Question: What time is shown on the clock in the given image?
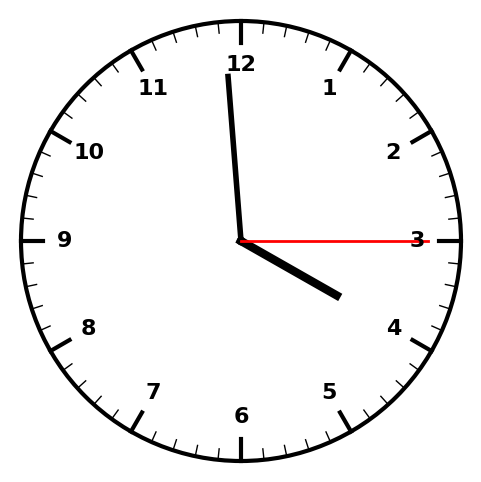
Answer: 03:59:15